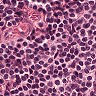
Metastatic tissue present: no